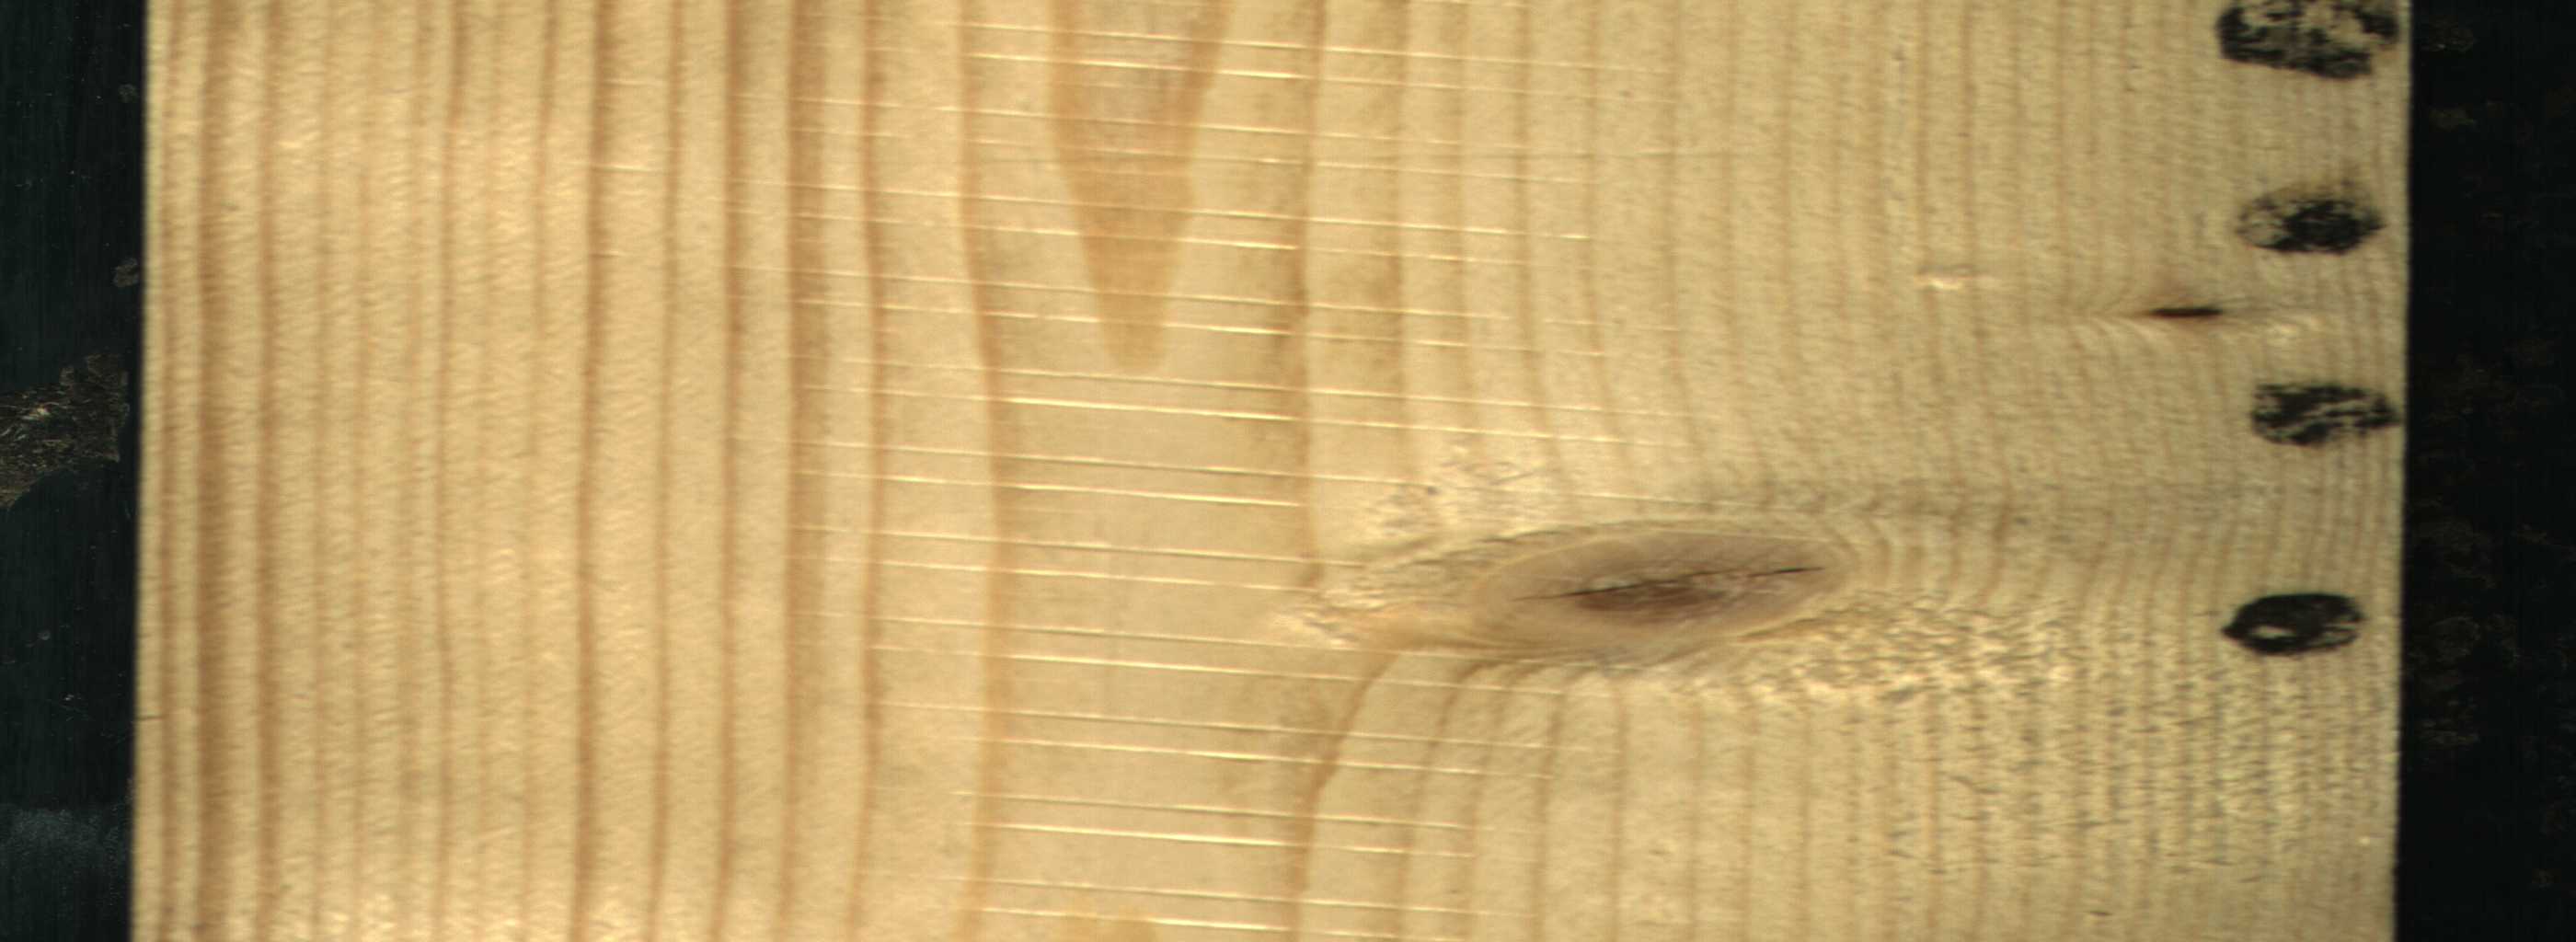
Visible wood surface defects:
Dead_Knot
Dead_Knot
Dead_Knot
Dead_Knot
Dead_Knot
Live_Knot